Question: This is a fiddle
<URL>
and this is the image

Please look that the checkboxes starts from the 'middle' not from the left
### how to remove the left space please
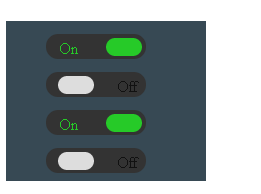
Answer: You simply have to remove the default 'padding-left' that's automatically added to 'ul' elements. Adding that style to your existing styles for the 'ul', you would get the following:
'''
#campaignDiv ul {
color: #fff;
list-style: none;
overflow: auto;
padding-left:0;
}
'''
<URL>